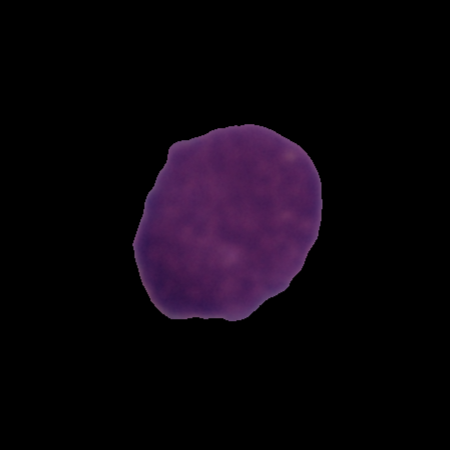
Label: healthy